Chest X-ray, PA view. Patient: 54 years old, sex M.
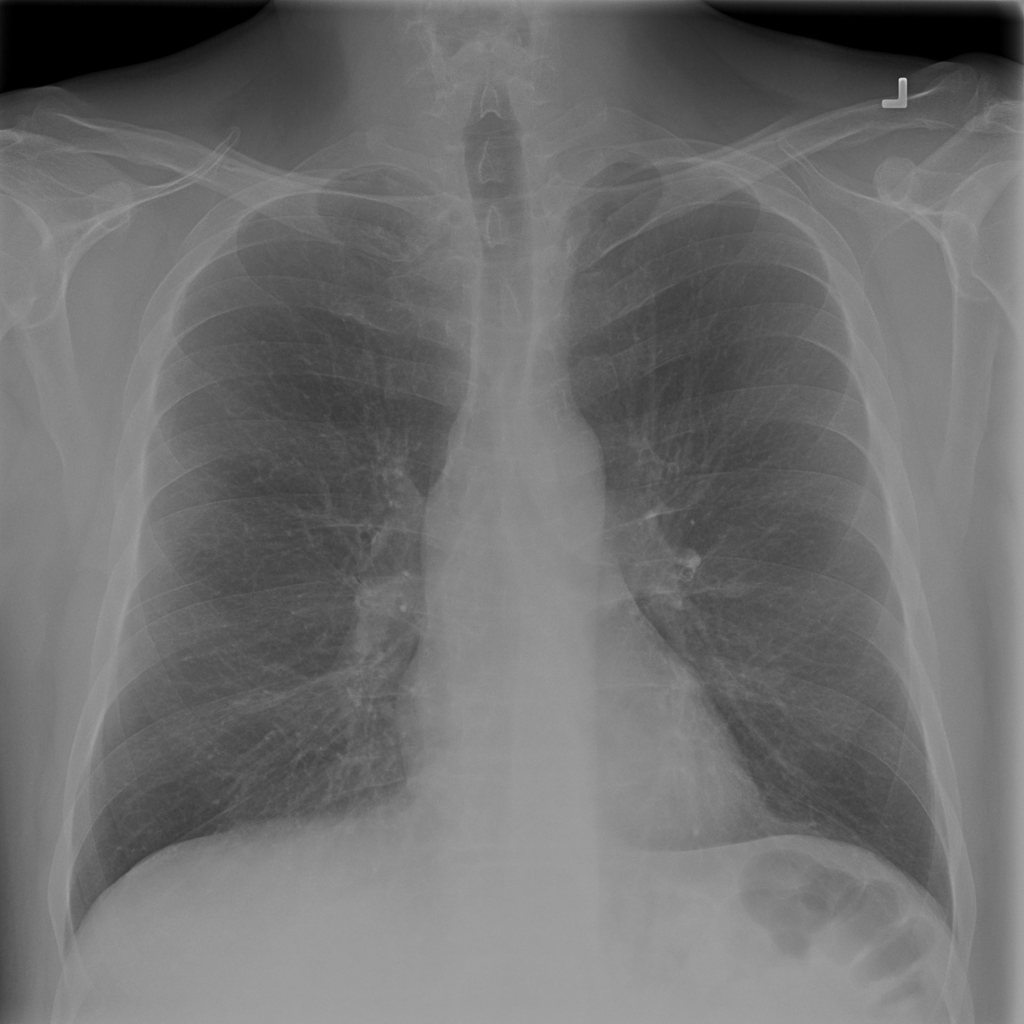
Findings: No Finding